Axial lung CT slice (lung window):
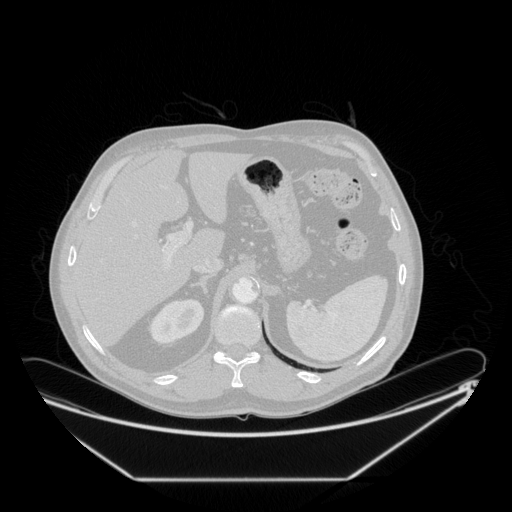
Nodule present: no